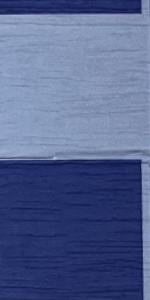
Label: Empty